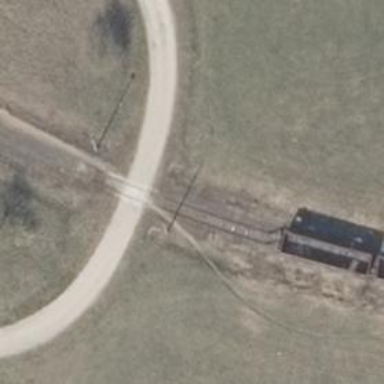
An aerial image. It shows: Level crossing along the railway.